Interaction volume radius: 5 \u00c5
Interaction volume height: 30 \u00c5
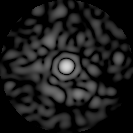
Disorder parameter: 0.8163